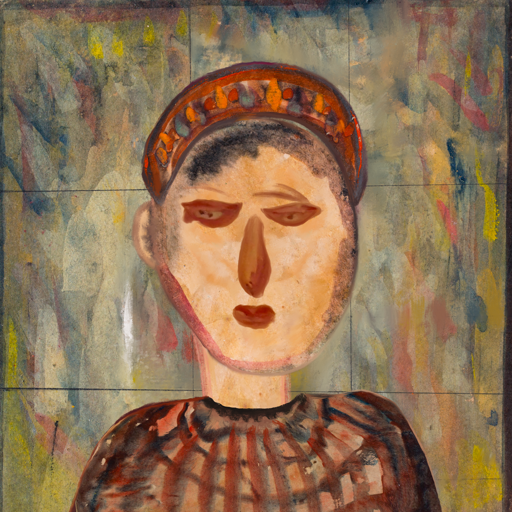
Background: GypsyMother, Head And Neck Front: Childish, Face Front: Pious_Lady, Bust: Orphan, Hair Front: Blank, Head Accessory: Hypocrite, Second Necklace: Blank, Necklace: Blank, Baby: Blank